Question: I having trouble getting the data on the graph. I only get one data set bar in.
You can see it here : <URL>
But when I console.log the foreach for it. It displays all the objects:
'''
data.days.forEach(function(d) {
d.ages = ageNames.map(function(name) { return {name: name, value: +d.values[name]}; });
console.log(d.ages);
});
'''

The code on jsFiddle. <URL>
I'm very new to d3.js and working with json data so I'm kinda lost here. I took the example of the d3.js example site and modified it.
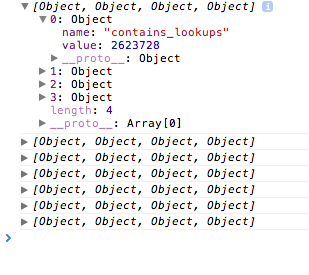
Answer: See the updated fiddle here: <URL>
You had a couple of issues here:
- Your 'x0' scale was set to a domain that displayed a formatted date, but when you were calling it later you were passing in 'd.State' (which didn't exist, so I assume it was a copy/paste error). So the later days were being rendered on top of the first day.- There was a mismatch between the way you were selecting the group 'g' element and the way you were appending it - not actually a root cause here, but likely to cause problems later on.
To fix, move the date formatting to a different function:
'''
function formatDate(d) {
var str = d.modified;
d.date = parseDate( str.substring(0, str.length - 3) );
var curr_month = d.date.getMonth() + 1;
var curr_date = d.date.getDate();
var nicedate = curr_date + "/" + curr_month;
return nicedate;
}
'''
and then use the same function for the scale setup:
'''
x0.domain(data.days.map(formatDate));
'''
and the transform (note the fix in the selector and class here as well):
'''
var state = svg.selectAll("g.day")
.data(data.days)
.enter().append("g")
.attr("class", "day")
.attr("transform", function(d) {
return "translate(" + x0(formatDate(d)) + ",0)";
});
'''